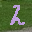
Label: 2